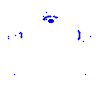
Particle: kaon